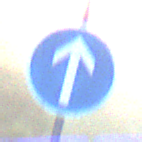
Verkehrszeichen: VorgeschriebeneFahrtrichtungGeradeaus
Umgebung: Outdoor, Nature
Tageszeit: Dawn
Wetter: Clear
Licht: Natural
Jahreszeit: NotSpecified
Kontrast: LowContrast